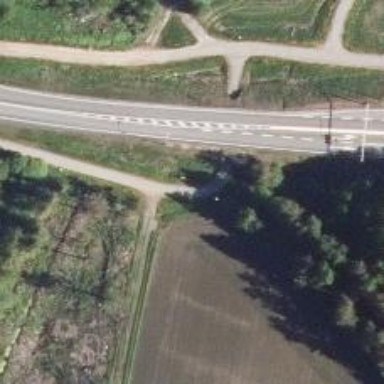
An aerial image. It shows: Asphalt cycleway designed for Nordic skiing.